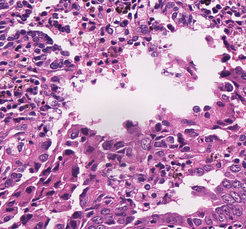
Tumor epithelial tissue: yes
Tumor-associated stroma tissue: yes
Normal tissue: no